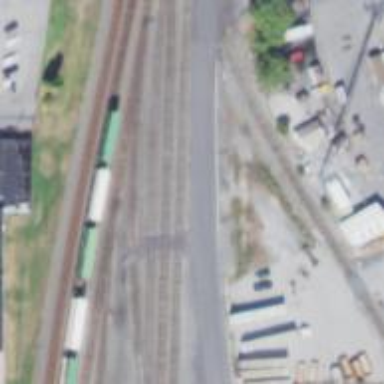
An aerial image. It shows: Railway siding with rails.